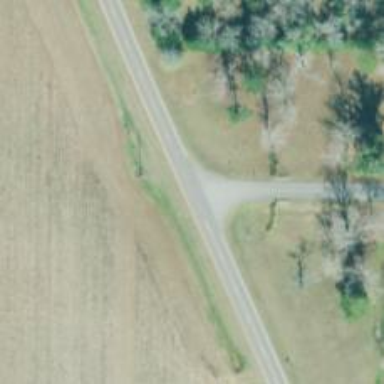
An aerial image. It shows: Tertiary road.